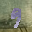
Label: 9